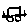
Label: car